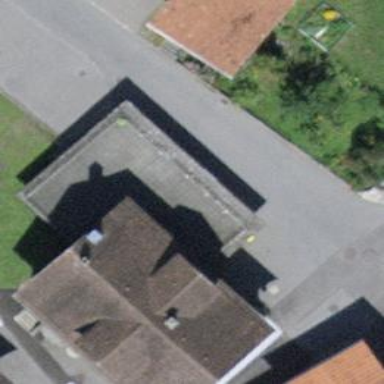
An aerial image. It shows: Post box.